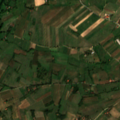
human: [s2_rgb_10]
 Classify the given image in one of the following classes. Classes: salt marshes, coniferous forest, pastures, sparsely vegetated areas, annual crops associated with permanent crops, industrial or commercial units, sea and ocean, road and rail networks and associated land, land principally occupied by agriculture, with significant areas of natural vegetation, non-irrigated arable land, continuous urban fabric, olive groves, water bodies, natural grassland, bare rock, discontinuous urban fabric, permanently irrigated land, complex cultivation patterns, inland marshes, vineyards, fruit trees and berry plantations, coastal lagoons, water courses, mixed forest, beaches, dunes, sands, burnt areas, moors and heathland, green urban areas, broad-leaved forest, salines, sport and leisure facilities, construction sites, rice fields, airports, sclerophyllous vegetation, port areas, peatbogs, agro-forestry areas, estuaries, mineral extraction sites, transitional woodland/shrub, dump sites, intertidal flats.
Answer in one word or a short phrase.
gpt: complex cultivation patterns